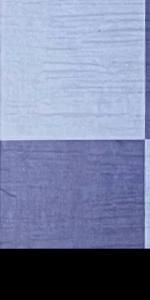
Label: Empty